Question: I am trying to use the breadth first search algorithm using Java. Considering the 10x10 grid I am trying to find the last cell 9x9 (The grid starts from 0,0 ). By the time when it reaches the 9x9 it has traversed all the cells in the grid. I heard like the BFS will give me the shortest path. But actually it has given me the longest path.
1. Could you please tell me if this is the expected behaviour ?
2. If this is how the BFS will work then what is the best way to get the shortest route to the 9x9 the cell ?
Please advice.
Edit-- I have used this logic and completed my game. If you want to refer please check <URL>
## Code
'''
package com.example.game.bfs.alogrithm;
import java.util.ArrayList;
import java.util.LinkedList;
import java.util.List;
import java.util.Queue;
public class BFS {
static class Cell {
private int x;
private int y;
private String value;
private boolean visitStatus;
public Cell(int x, int y, String value,boolean visitStatus) {
this.x = x;
this.y = y;
this.value = value;
this.visitStatus=visitStatus;
}
}
private Cell[][] board;
private List<Cell> visited = new ArrayList<Cell>();
private boolean testDone;
public void setBoard(Cell[][] board) {
this.board = board;
}
public Cell getAdjacentUnvisitedCell(Cell cell)
{
int moves[][] = { { -1, 0 }, { 0, -1 }, { 1, 0 }, { 0, 1 } };
for (int n = 0; n < 4 /* moves.length */; ++n) {
int ti = cell.x + moves[n][0];
int tj = cell.y + moves[n][1];
// System.out.println("ti,tj" + ti +"," + tj );
if (ti >= 0 && ti < board.length && tj >= 0 && tj < board[0].length) {
// System.out.println("getAdjacentUnvisitedCell : " + "[" + board[ti][tj].x + "," + board[ti][tj].y + "]" );
// System.out.println("getAdjacentUnvisitedCell : board[ti][tj].visitStatus " + board[ti][tj].visitStatus );
if(!board[ti][tj].visitStatus) {
return board[ti][tj];
}
}
}
return null;
}
public void BFSearch(Cell start, Cell end) {
// BFS uses Queue data structure
Queue<Cell> q = new LinkedList<Cell>();
q.add(start);
visited.add(start);
board[start.x][start.y].visitStatus = true;
//printNode(start);
while( !q.isEmpty() )
{
Cell c;
c = q.peek();
Cell unVisitedadjCell = getAdjacentUnvisitedCell(c);
if(!testDone){
testDone=true;
}
if ( unVisitedadjCell != null )
{ visited.add(unVisitedadjCell);
board[unVisitedadjCell.x][unVisitedadjCell.y].visitStatus = true;
printNode(unVisitedadjCell,c);
q.add(unVisitedadjCell);
}
else
{
q.remove();
}
}
visited.clear(); //Clear visited property of nodes
}
private void printNode(Cell c,Cell node) {
System.out.println("For Node " + node.x +"," + node.y + ", " + "Just Visited : " + "[" + c.x + "," + c.y + "]" );
}
public static void main(String[] args) {
Cell[][] cells = new Cell[10][10];
for (int i = 0; i < 10; i++) {
for (int j = 0; j < 10; j++) {
cells[i][j] = new Cell(i, j, "defaultvalue",false);
}
}
BFS board = new BFS();
board.setBoard(cells);
board.BFSearch(cells[0][0], cells[1][4]);
}
}
}
'''
## Log :
'''
For Node 0,0, Just Visited : [1,0]
For Node 0,0, Just Visited : [0,1]
For Node 1,0, Just Visited : [2,0]
For Node 1,0, Just Visited : [1,1]
For Node 0,1, Just Visited : [0,2]
For Node 2,0, Just Visited : [3,0]
For Node 2,0, Just Visited : [2,1]
For Node 1,1, Just Visited : [1,2]
For Node 0,2, Just Visited : [0,3]
For Node 3,0, Just Visited : [4,0]
For Node 3,0, Just Visited : [3,1]
For Node 2,1, Just Visited : [2,2]
For Node 1,2, Just Visited : [1,3]
For Node 0,3, Just Visited : [0,4]
For Node 4,0, Just Visited : [5,0]
For Node 4,0, Just Visited : [4,1]
For Node 3,1, Just Visited : [3,2]
For Node 2,2, Just Visited : [2,3]
For Node 1,3, Just Visited : [1,4]
For Node 0,4, Just Visited : [0,5]
For Node 5,0, Just Visited : [6,0]
For Node 5,0, Just Visited : [5,1]
For Node 4,1, Just Visited : [4,2]
For Node 3,2, Just Visited : [3,3]
For Node 2,3, Just Visited : [2,4]
For Node 1,4, Just Visited : [1,5]
For Node 0,5, Just Visited : [0,6]
For Node 6,0, Just Visited : [7,0]
For Node 6,0, Just Visited : [6,1]
For Node 5,1, Just Visited : [5,2]
For Node 4,2, Just Visited : [4,3]
For Node 3,3, Just Visited : [3,4]
For Node 2,4, Just Visited : [2,5]
For Node 1,5, Just Visited : [1,6]
For Node 0,6, Just Visited : [0,7]
For Node 7,0, Just Visited : [8,0]
For Node 7,0, Just Visited : [7,1]
For Node 6,1, Just Visited : [6,2]
For Node 5,2, Just Visited : [5,3]
For Node 4,3, Just Visited : [4,4]
For Node 3,4, Just Visited : [3,5]
For Node 2,5, Just Visited : [2,6]
For Node 1,6, Just Visited : [1,7]
For Node 0,7, Just Visited : [0,8]
For Node 8,0, Just Visited : [9,0]
For Node 8,0, Just Visited : [8,1]
For Node 7,1, Just Visited : [7,2]
For Node 6,2, Just Visited : [6,3]
For Node 5,3, Just Visited : [5,4]
For Node 4,4, Just Visited : [4,5]
For Node 3,5, Just Visited : [3,6]
For Node 2,6, Just Visited : [2,7]
For Node 1,7, Just Visited : [1,8]
For Node 0,8, Just Visited : [0,9]
For Node 9,0, Just Visited : [9,1]
For Node 8,1, Just Visited : [8,2]
For Node 7,2, Just Visited : [7,3]
For Node 6,3, Just Visited : [6,4]
For Node 5,4, Just Visited : [5,5]
For Node 4,5, Just Visited : [4,6]
For Node 3,6, Just Visited : [3,7]
For Node 2,7, Just Visited : [2,8]
For Node 1,8, Just Visited : [1,9]
For Node 9,1, Just Visited : [9,2]
For Node 8,2, Just Visited : [8,3]
For Node 7,3, Just Visited : [7,4]
For Node 6,4, Just Visited : [6,5]
For Node 5,5, Just Visited : [5,6]
For Node 4,6, Just Visited : [4,7]
For Node 3,7, Just Visited : [3,8]
For Node 2,8, Just Visited : [2,9]
For Node 9,2, Just Visited : [9,3]
For Node 8,3, Just Visited : [8,4]
For Node 7,4, Just Visited : [7,5]
For Node 6,5, Just Visited : [6,6]
For Node 5,6, Just Visited : [5,7]
For Node 4,7, Just Visited : [4,8]
For Node 3,8, Just Visited : [3,9]
For Node 9,3, Just Visited : [9,4]
For Node 8,4, Just Visited : [8,5]
For Node 7,5, Just Visited : [7,6]
For Node 6,6, Just Visited : [6,7]
For Node 5,7, Just Visited : [5,8]
For Node 4,8, Just Visited : [4,9]
For Node 9,4, Just Visited : [9,5]
For Node 8,5, Just Visited : [8,6]
For Node 7,6, Just Visited : [7,7]
For Node 6,7, Just Visited : [6,8]
For Node 5,8, Just Visited : [5,9]
For Node 9,5, Just Visited : [9,6]
For Node 8,6, Just Visited : [8,7]
For Node 7,7, Just Visited : [7,8]
For Node 6,8, Just Visited : [6,9]
For Node 9,6, Just Visited : [9,7]
For Node 8,7, Just Visited : [8,8]
For Node 7,8, Just Visited : [7,9]
For Node 9,7, Just Visited : [9,8]
For Node 8,8, Just Visited : [8,9]
For Node 9,8, Just Visited : [9,9]
'''
The pattern in which the cells are visited.

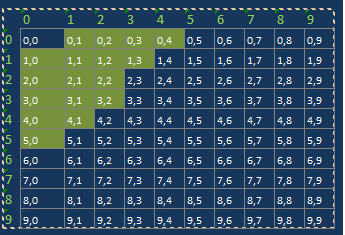
Answer: Trace back through the log, from the end to the beginning. You'll see that it in fact has found the shortest path - along the edge of the grid. Unfortunately in grids, if you don't allow going through diagonals (in which case BFS goes out of the window as the diagonal should have a different weight), all the paths which have only operations "to the right" and "down" are the shortest.
You can see it by simple logic - to go from 0 to 9 you have to make 9 moves. You have 2 coordinates, you go from '(0, 0)' to '(9, 9)', you can only change one coordinate by 1 in 1 operation, so the shortest path has'9+9=18' steps. Trace back and see that this path has 18 steps. Similarly path from beginning to the end which only has operations 'to the right' and 'down' will have 18 steps, so any path like that will be the shortest. What determines the path itself is simply the order in which you put the adjacent coordinates into the queue. Try doing it in random order.
edit: Here's how to the number of the shortest paths.
We've previously noticed that there are 18 operations; 9 of which are 'to the right' and 9 are 'down'. Order of these operations doesn't matter because in the end you've added '(9, 9)' to the initial '(0, 0)', so you actually arrive at the end. How do we count them? Let us assign each operation an identifier as such: 'a_1, a_2, ... a_18'. We are now going to choose 9 of these operations to be 'down'. So we choose the first spot for a 'down' operation, which we can do in 18 ways (since there are 18 operations to choose), then the second ('17' ways) and so on until we're out of 'down' operations. We could have done that in '18*17*...*10' ways. Now we choose spots for 'right' operations. We can do so (by aology) in '9*8*...*1' ways. But now we don't really make a distinction between each of the 'down' instructions, do we? We could have chosen the first 'down' operation in '9' ways, the second in '8' and so on. Similarly we could have chosen 'right' operations. Finally we deduct that there are '(18*17*...*1)/((9*8*...*1)*(9*8*...*1)) = 48 620' ways of doing so (we divide by the meaningless for us distinction of operations). It's also the number of ways you can choose '9' out of '18' spots.
If my explanation is too messy for you I can recommend taking a look at 'Introductory combinatorics' by 'Richard A. Brualdi'. It's a really cool book on interesting things regarding some fields of discrete maths. It's quite easy to read.